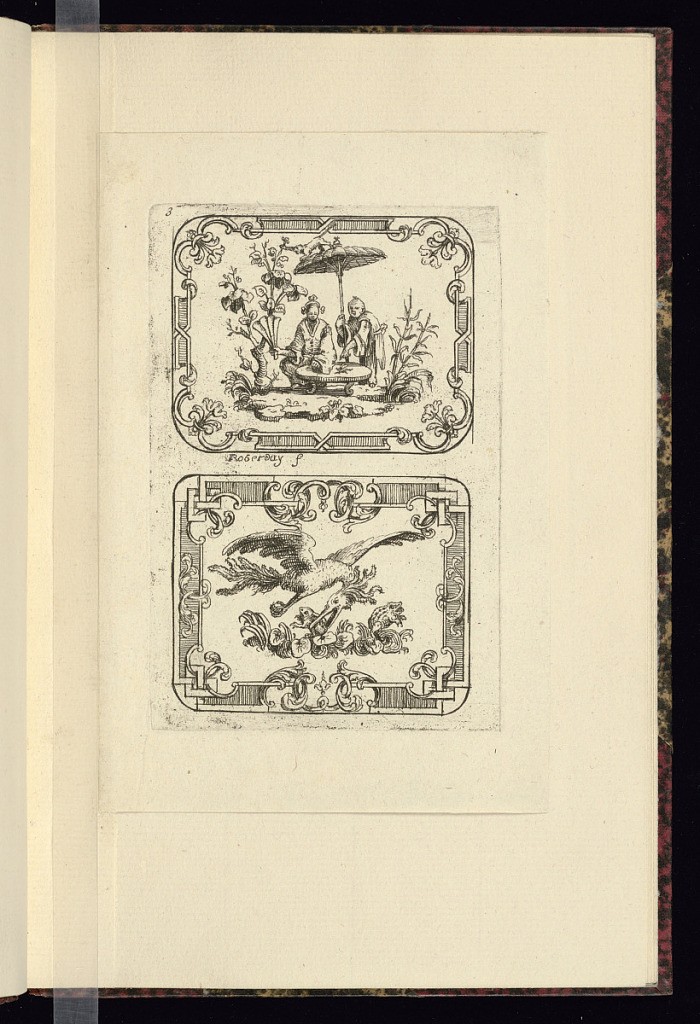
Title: Two Snuffbox Lid Designs
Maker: G. Roberday, French, active 1697 – 1713
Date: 1710
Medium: Etching on paper
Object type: Print
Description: Two designs for snuffbox lids, one above the other, featuring chinoiserie motifs. The upper design includes two figures dressed in Chinese style at a small table within a landscape. The man holds a large parasol with a monkey on top, and the female figure holds a fan. The lower design features a bird with a frog in its beak with another frog jumping away. The borders feature strapwork, scrolling leaves, and fleurons. The plate is signed and numbered.